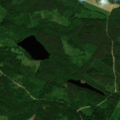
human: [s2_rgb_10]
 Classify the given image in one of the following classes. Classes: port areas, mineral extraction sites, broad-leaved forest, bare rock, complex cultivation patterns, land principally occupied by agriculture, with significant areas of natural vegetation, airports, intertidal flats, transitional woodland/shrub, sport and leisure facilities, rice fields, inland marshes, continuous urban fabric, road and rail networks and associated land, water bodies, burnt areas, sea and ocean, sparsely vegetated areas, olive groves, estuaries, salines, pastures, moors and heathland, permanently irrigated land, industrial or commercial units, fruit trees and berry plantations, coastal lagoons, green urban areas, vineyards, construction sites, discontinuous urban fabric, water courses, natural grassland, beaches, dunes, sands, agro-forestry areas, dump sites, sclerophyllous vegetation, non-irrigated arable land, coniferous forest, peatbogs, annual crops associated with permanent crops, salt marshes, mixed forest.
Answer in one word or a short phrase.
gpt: broad-leaved forest, coniferous forest, mixed forest